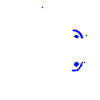
Particle: electron